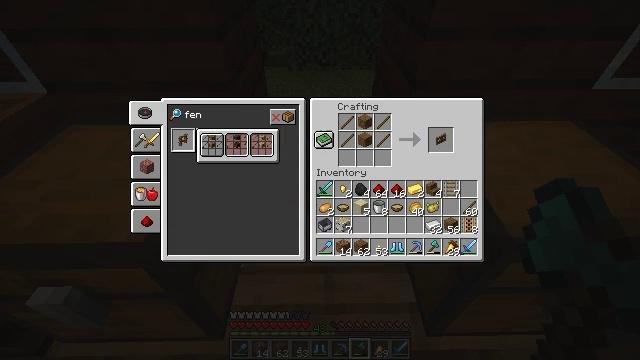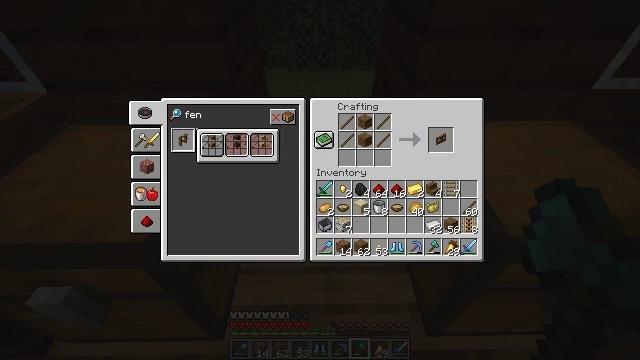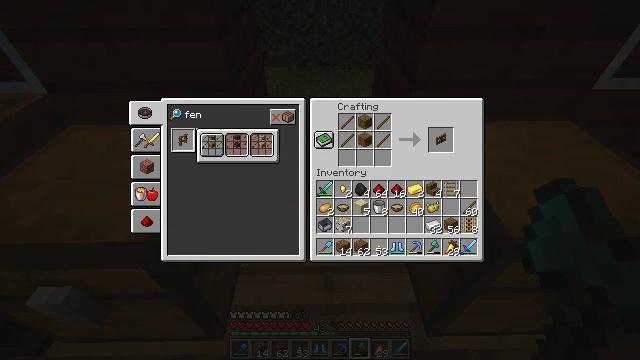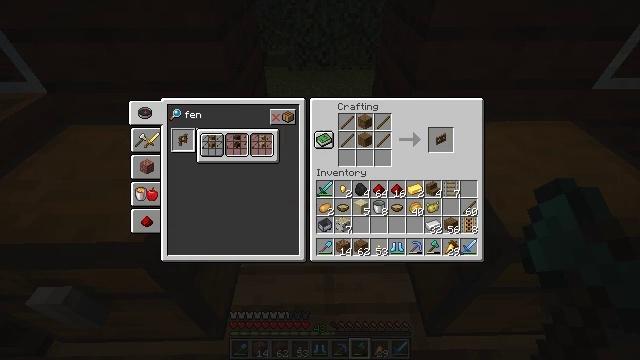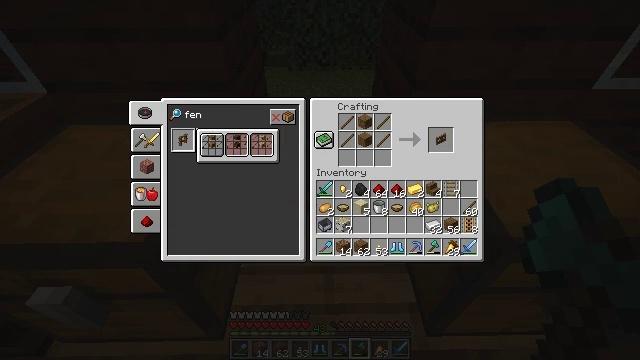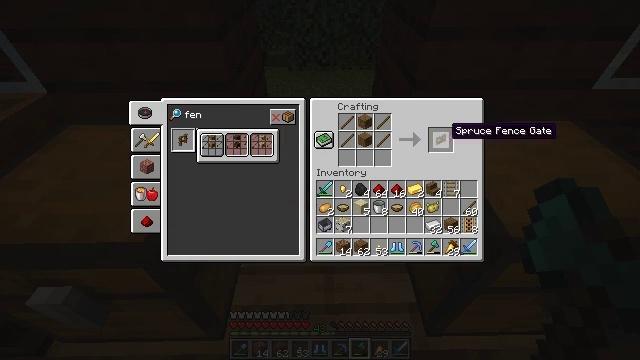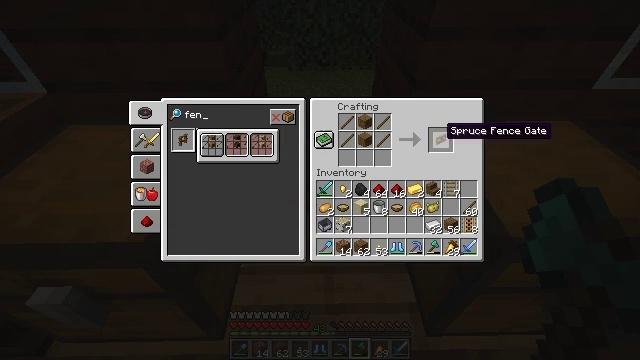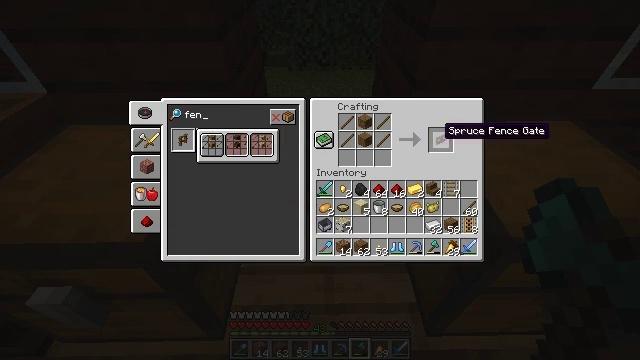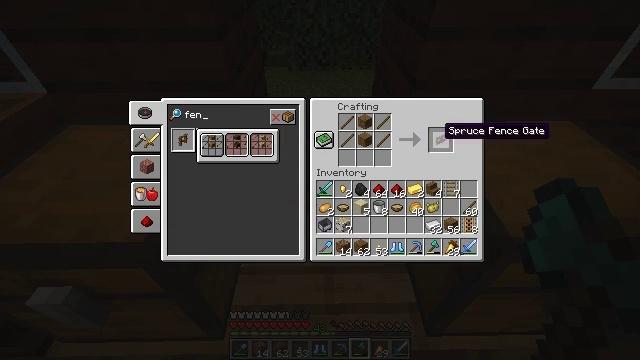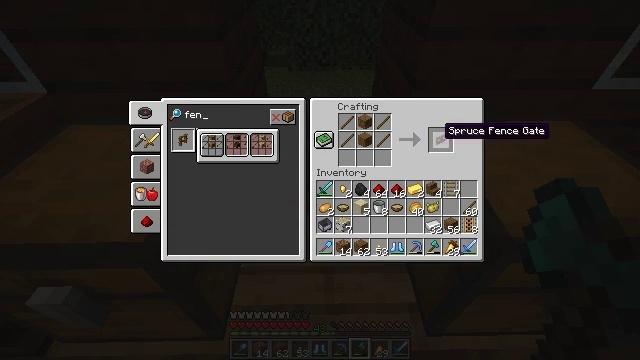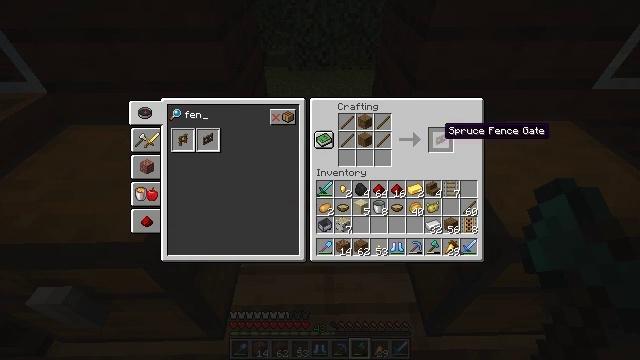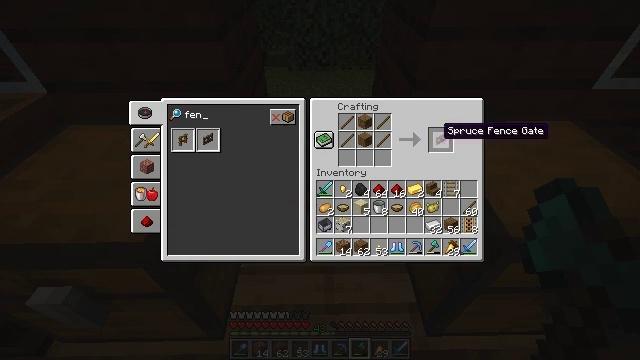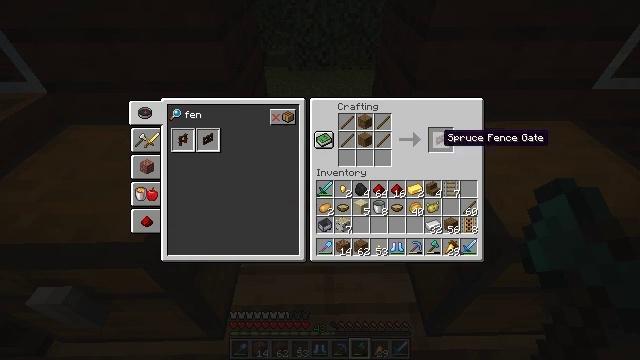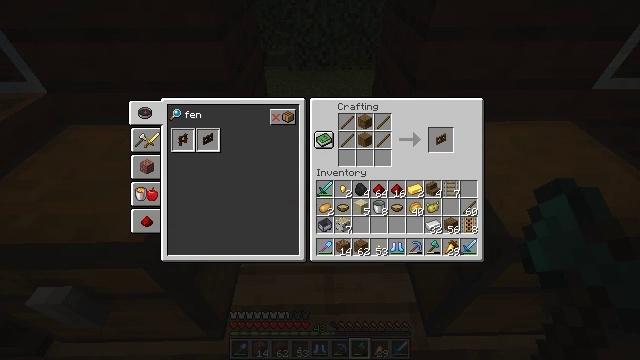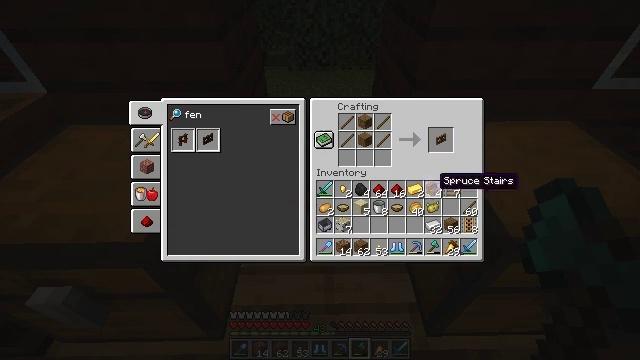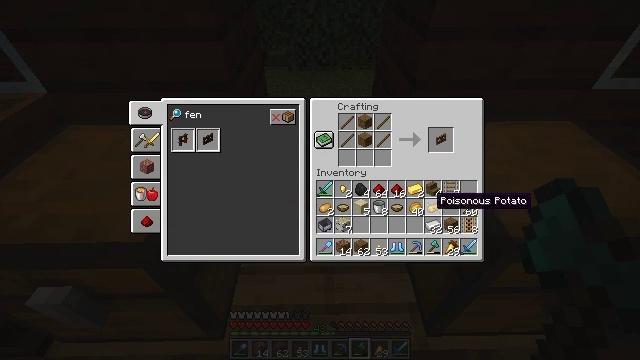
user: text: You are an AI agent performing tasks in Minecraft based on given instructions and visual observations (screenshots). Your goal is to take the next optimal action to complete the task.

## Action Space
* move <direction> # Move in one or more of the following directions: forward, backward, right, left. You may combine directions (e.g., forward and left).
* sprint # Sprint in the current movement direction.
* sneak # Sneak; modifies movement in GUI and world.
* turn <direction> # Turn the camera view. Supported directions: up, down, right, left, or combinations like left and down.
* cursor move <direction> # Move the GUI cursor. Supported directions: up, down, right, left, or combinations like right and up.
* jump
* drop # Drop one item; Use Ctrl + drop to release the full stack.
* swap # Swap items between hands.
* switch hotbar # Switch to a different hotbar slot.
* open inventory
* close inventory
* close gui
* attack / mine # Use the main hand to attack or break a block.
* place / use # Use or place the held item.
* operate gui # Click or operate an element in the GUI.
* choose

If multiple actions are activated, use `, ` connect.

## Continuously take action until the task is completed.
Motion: motion action
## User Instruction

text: Craft a spruce fence gate using the crafting table.
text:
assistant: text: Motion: no_op
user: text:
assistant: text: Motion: no_op
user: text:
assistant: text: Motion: cursor move left
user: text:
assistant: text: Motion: cursor move left
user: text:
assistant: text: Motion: cursor move left
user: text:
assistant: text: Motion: no_op
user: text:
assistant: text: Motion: no_op
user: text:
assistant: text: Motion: no_op
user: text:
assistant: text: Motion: no_op
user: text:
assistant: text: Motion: operate gui
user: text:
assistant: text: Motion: operate gui
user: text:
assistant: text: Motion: operate gui
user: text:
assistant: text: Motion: cursor move down
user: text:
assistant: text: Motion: cursor move down
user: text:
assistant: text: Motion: cursor move down
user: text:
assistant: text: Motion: no_op
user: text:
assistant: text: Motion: no_op
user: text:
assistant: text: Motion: no_op
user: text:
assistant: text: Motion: no_op
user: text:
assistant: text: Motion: no_op
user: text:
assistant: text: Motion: no_op
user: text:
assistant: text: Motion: no_op
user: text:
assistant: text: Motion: no_op
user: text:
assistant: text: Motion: no_op
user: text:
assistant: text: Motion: no_op
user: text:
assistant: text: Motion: cursor move right and up
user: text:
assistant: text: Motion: cursor move right and up
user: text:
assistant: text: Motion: cursor move up
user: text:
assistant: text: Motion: cursor move up
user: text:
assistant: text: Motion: no_op